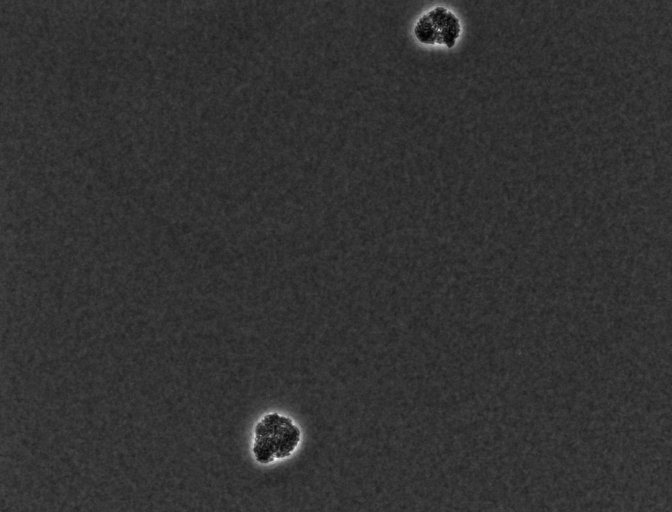
Phase contrast microscopy, 20x objective, 5 h incubation